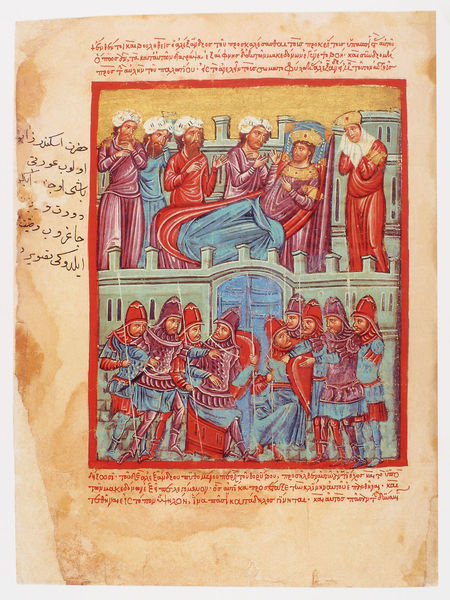
Titel: Der griechische Alexanderroman
Institution: Venedig, Hellenic Institute Codex Gr. 5
Schlagwörter: blau, mann, braun, fenster, männer, zeichnung, falten, rahmen, bild, mauer, könig, soldaten, buch, türme, seite, ritter, pergament, helme, arabisch, mittelalter, krieger, historienmalerei, huldigung, buchillustration, buchmalerei, byzanz, koran, byzantinisch